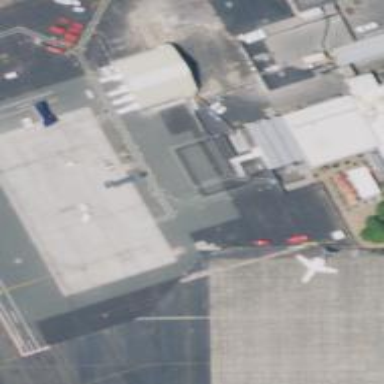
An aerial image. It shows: Airport gate.